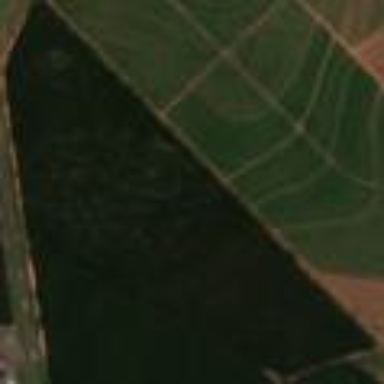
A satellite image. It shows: Farmland with fast-growing wood crops.